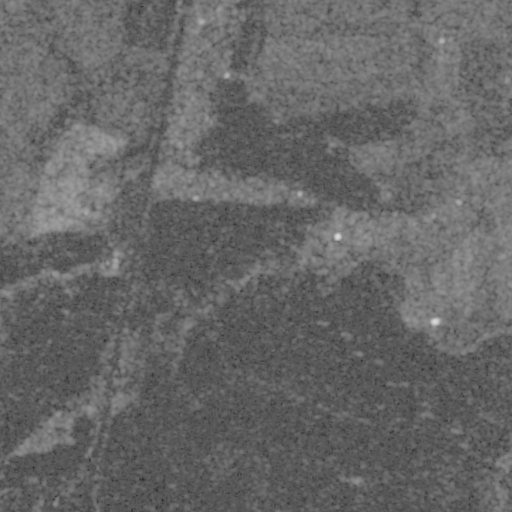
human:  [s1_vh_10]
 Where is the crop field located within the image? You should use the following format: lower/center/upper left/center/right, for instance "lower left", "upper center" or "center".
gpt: The crop field is located in the lower left of the image.
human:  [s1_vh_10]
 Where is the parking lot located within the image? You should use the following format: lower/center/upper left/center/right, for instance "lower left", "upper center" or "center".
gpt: The parking lot is located in the lower left of the image.
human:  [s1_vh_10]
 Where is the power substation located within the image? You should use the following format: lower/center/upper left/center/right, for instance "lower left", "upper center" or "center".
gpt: The power substation is located in the lower right of the image.
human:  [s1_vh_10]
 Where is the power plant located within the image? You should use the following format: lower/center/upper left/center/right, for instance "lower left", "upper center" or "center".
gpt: There is no power plant in the image.

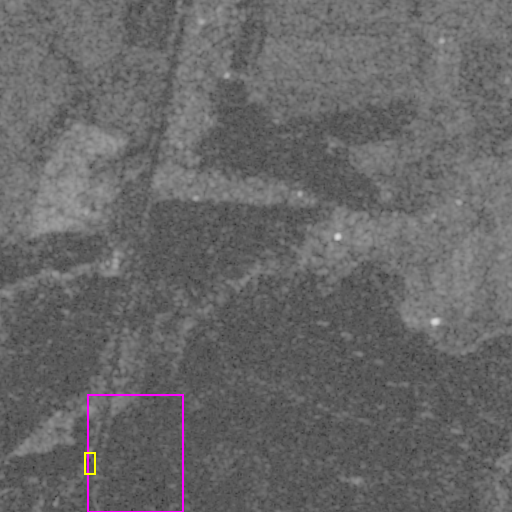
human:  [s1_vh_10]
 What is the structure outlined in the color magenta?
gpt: The structure outlined in magenta is a crop field.
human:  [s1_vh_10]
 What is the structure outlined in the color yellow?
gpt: The structure outlined in yellow is a parking lot.
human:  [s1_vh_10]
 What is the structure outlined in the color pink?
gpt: There is no pink outline.